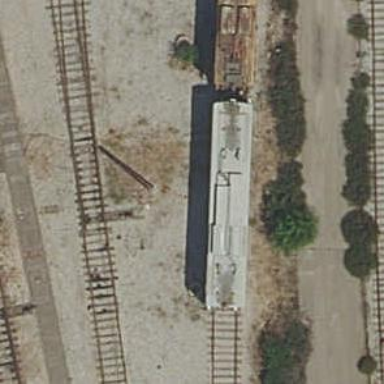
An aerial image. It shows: Rail yard with electrified contact lines for the railway.